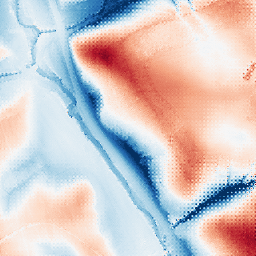
Category: edge_preserving
Decomposition family: guided
Decomposition parameters: radius: 32
eps: 0.1
Upsampling method: regularized
Upsampling parameters: scale: 2
lambda_reg: 0.1
Upsampling scale: 2